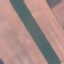
Land use / land cover class: AnnualCrop